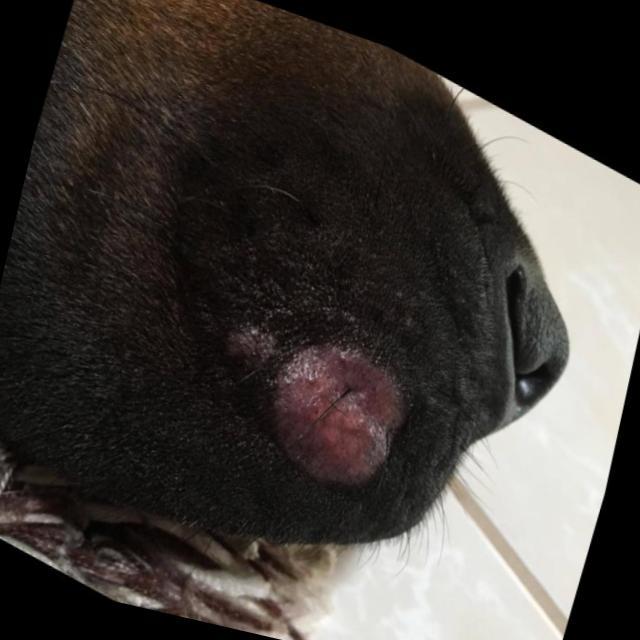
Canine ringworm (Dermatophytosis) — fungal infection caused by Microsporum or Trichophyton. Presents with circular alopecia, scaling, crusting, and broken hairs.